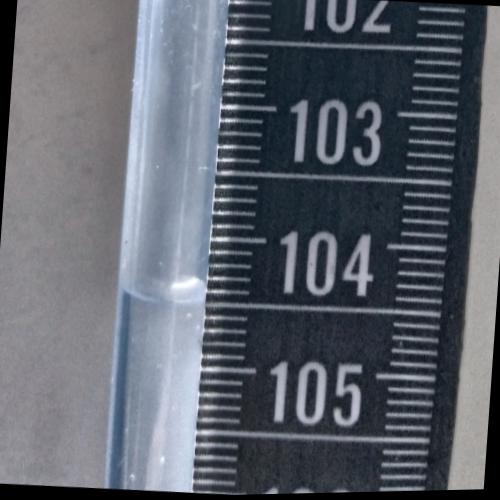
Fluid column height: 104.5 cm